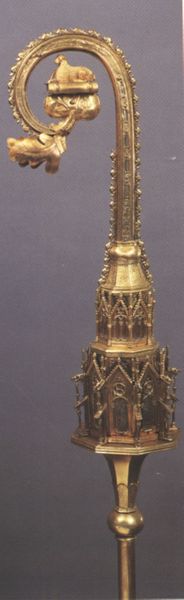
Titel: Bischofsstab
Institution: Florenz, Bargello
Schlagwörter: blumen, geschwungen, lang, spitze, kirche, gold, blatt, gotik, bogen, stab, bischof, papst, verzierung, metall, foto, lamm, religion, eiche, zierde, sakral, wimperge, batt, rung, liturgisch, eichblatt, krichblumen